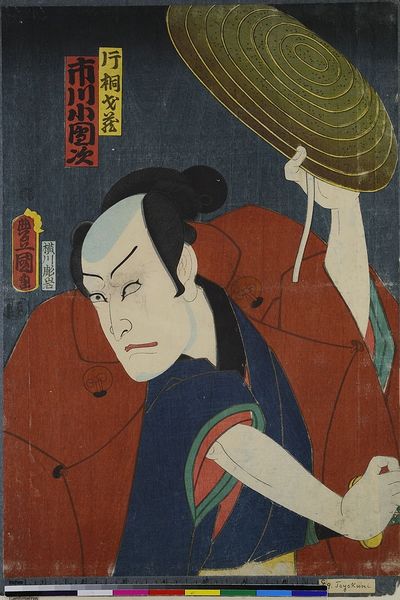
Titel: Schauspieler Ichikawa Kodanji IV als Katagiri Saizo
Künstler: Utagawa Kunisada
Standort: Hamburg
Institution: Museum für Kunst und Gewerbe Hamburg
Schlagwörter: theater, holzschnitt, druckgraphik, druckgrafik, zeit, schauspieler, farbholzschnitt, schauspielerin, kabuki, edo, reproduktionen, druckerzeugnisse, theateraufführung, ukiyo